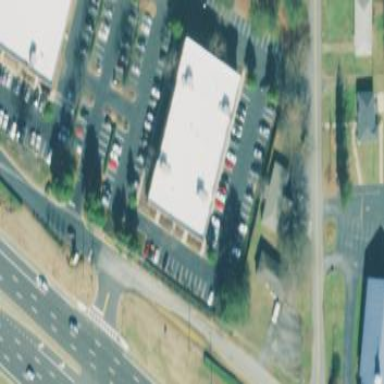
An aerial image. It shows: Commercial building.